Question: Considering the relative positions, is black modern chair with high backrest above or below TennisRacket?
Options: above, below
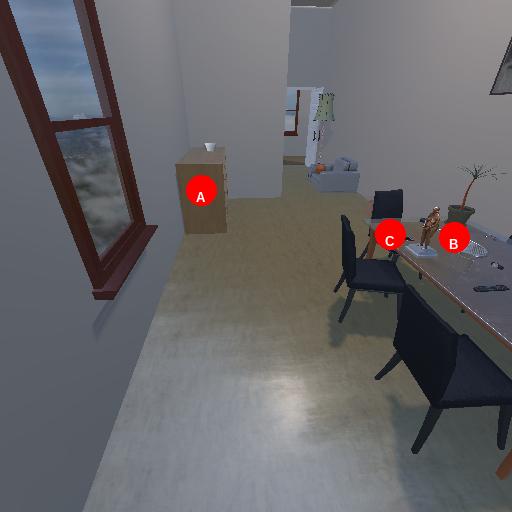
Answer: above